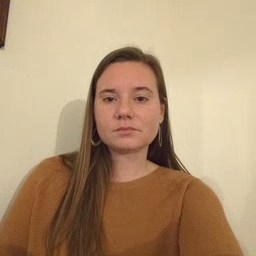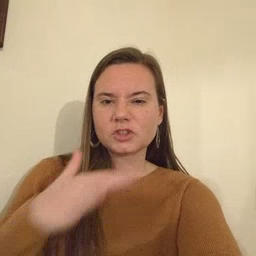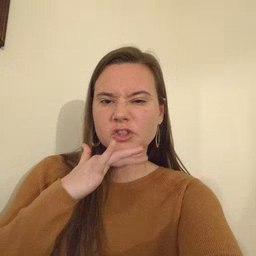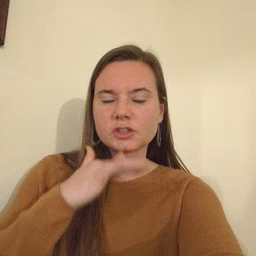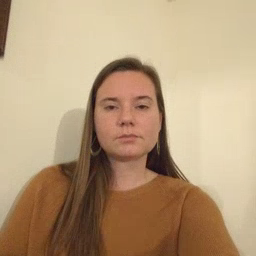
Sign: dirty